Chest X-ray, PA view. Patient: 74 years old, sex M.
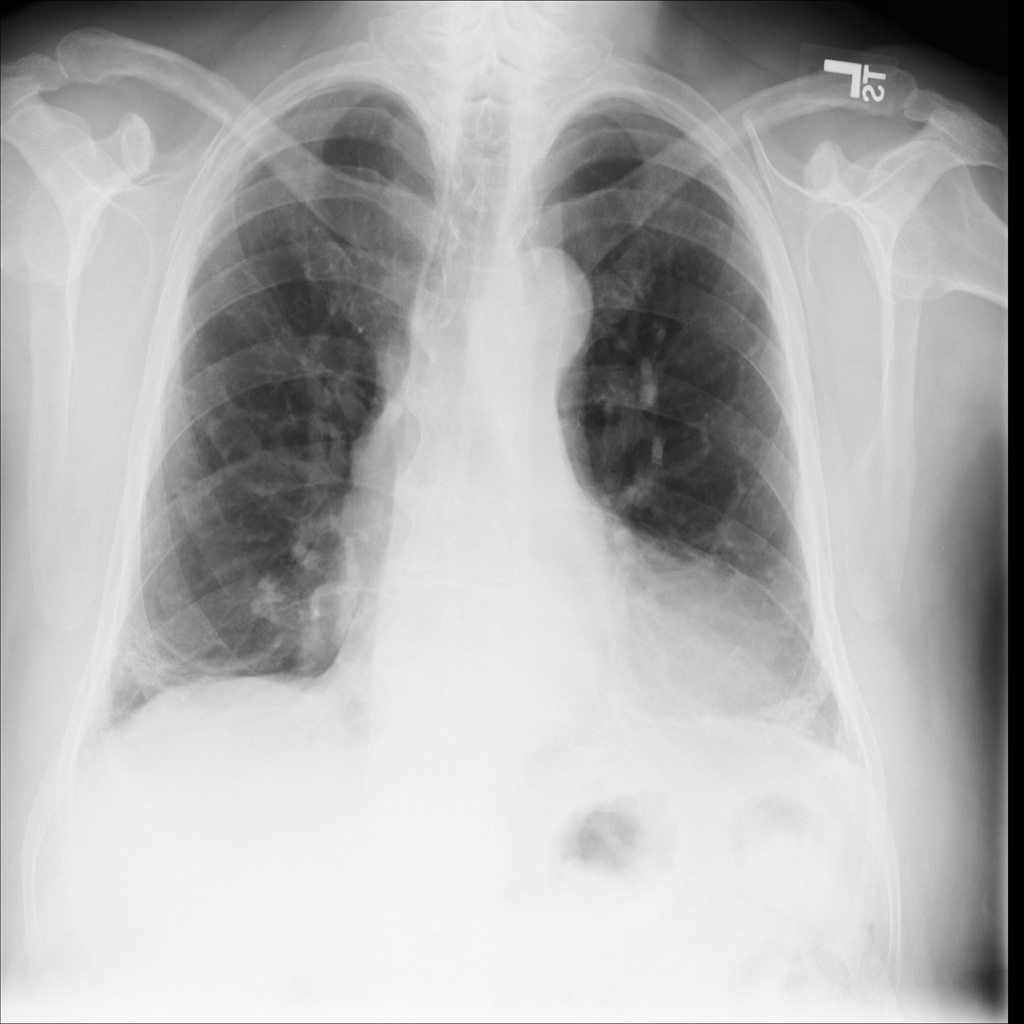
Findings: Fibrosis